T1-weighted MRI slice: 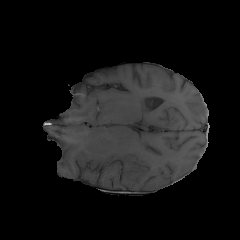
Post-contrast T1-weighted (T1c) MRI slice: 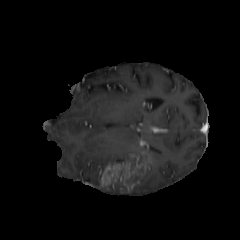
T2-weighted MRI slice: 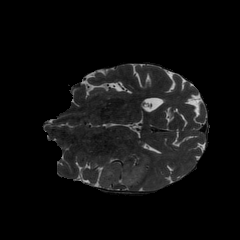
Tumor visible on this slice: yes